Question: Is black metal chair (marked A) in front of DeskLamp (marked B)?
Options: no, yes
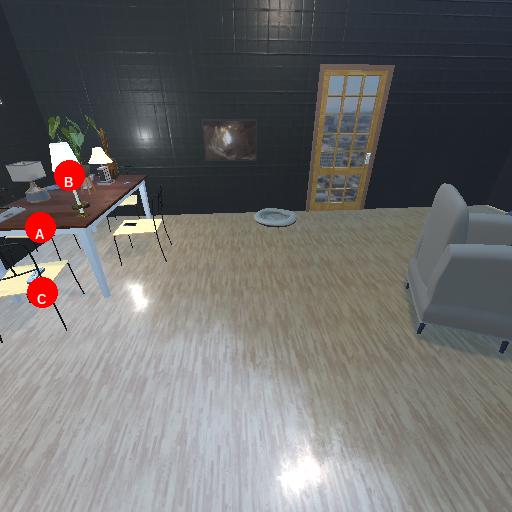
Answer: no